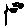
Label: bird